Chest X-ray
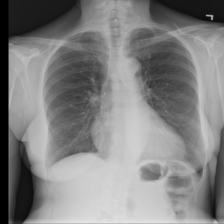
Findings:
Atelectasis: negative
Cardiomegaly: negative
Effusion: negative
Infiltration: negative
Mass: negative
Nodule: negative
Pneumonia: negative
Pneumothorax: negative
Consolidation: negative
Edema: negative
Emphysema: negative
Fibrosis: negative
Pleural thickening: negative
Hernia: negative